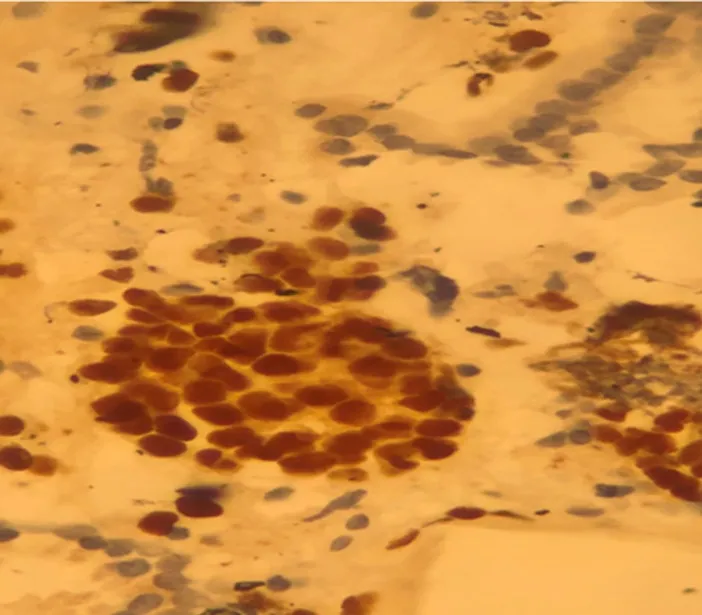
Ki-67 labelling index is high.
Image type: pathology (immunostaining)